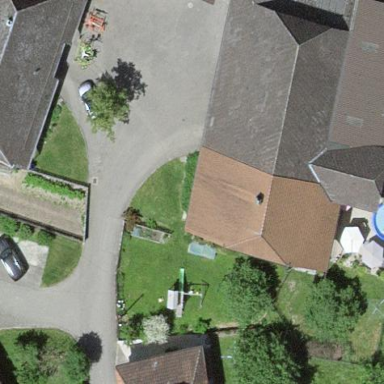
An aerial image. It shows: Farm building.